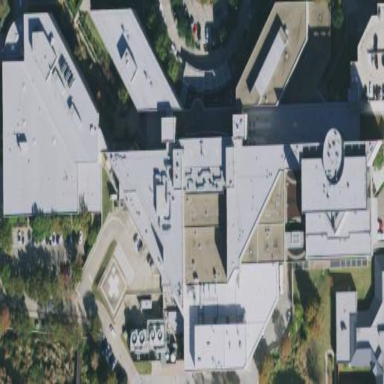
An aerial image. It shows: Hospital building.